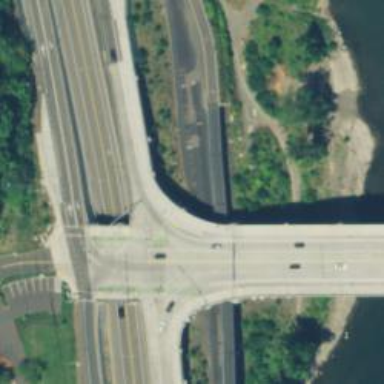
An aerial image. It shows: Bridge over primary link highway.